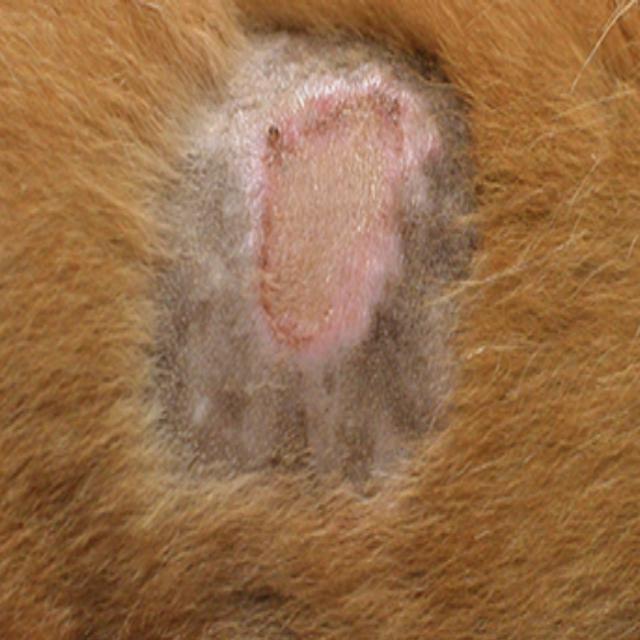
Canine dermatitis — inflammation of the skin presenting with erythema, pruritus, papules, and excoriation. May be allergic, contact, or atopic in origin.